Interaction volume radius: 10 \u00c5
Interaction volume height: 25 \u00c5
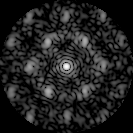
Disorder parameter: 0.5805